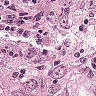
Metastatic tissue present: yes